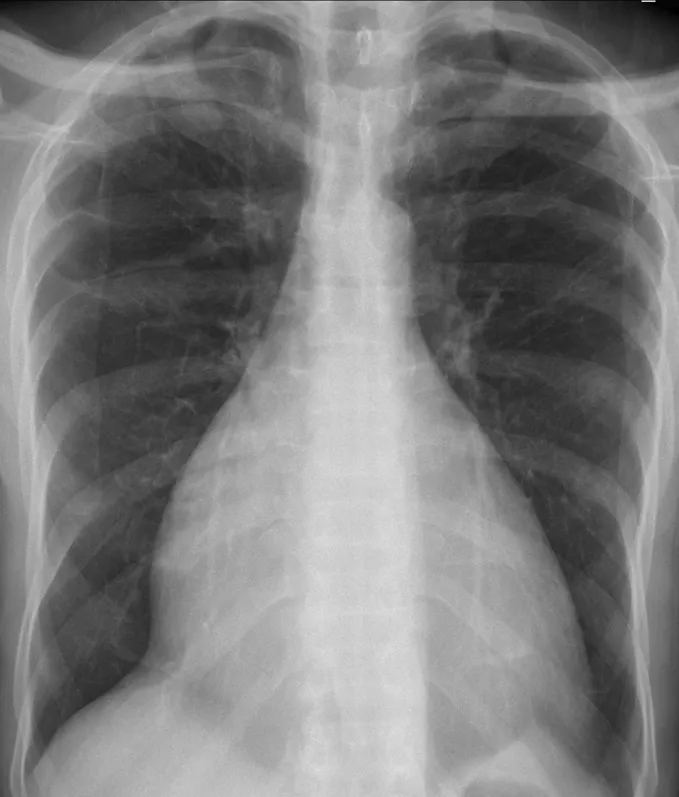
Chest X-ray showing cardiomegaly and normal pulmonary parenchyma.
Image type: radiology (x_ray)